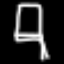
Label: chair